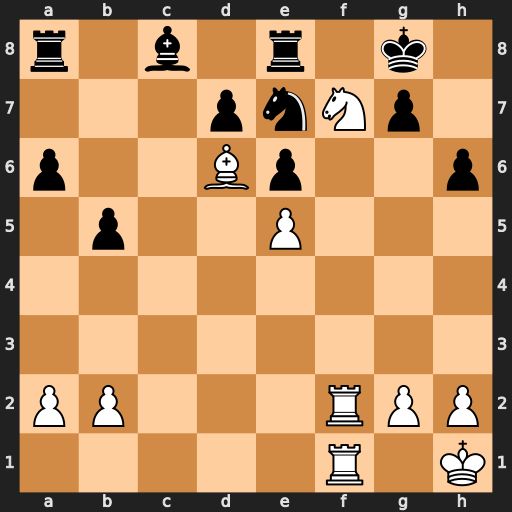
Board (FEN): r1b1r1k1/3pnNp1/p2Bp2p/1p2P3/8/8/PP3RPP/5R1K
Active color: w
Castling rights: -
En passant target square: -
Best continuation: Bxe7 Rxe7 Nd6